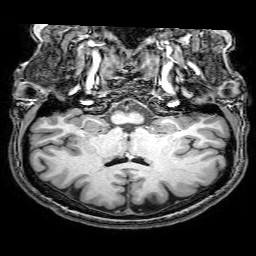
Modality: T1w
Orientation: sagittal
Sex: female
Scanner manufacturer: philips
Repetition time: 0.008217 s
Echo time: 0.00376 s